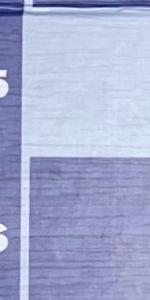
Label: Empty